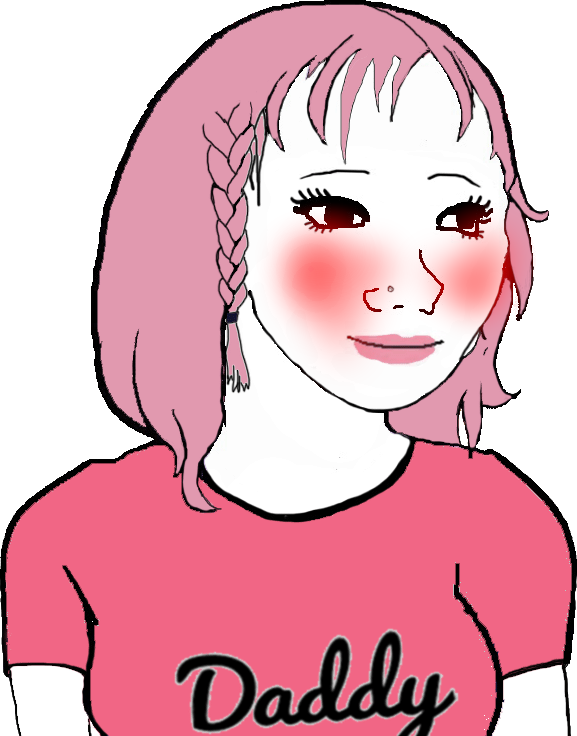
Label: 5_Daddys_Girl